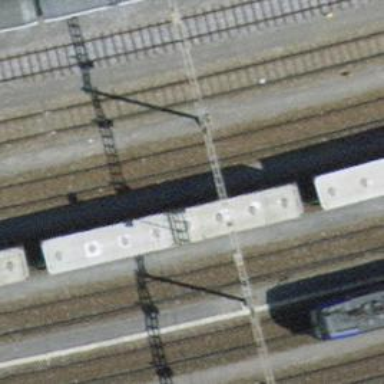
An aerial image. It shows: Rail yard with electrified contact lines for the trains.